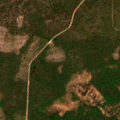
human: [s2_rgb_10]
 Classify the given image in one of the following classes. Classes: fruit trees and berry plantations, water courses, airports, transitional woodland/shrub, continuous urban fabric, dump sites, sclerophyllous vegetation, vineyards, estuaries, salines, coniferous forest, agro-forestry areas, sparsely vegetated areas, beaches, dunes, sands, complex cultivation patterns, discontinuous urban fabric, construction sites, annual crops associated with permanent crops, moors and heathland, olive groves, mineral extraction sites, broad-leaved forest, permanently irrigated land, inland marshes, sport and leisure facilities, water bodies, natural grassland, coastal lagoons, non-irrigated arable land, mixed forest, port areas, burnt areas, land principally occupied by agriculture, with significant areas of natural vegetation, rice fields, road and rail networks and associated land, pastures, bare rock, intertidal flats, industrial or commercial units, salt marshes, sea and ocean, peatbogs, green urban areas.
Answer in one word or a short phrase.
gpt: coniferous forest, transitional woodland/shrub